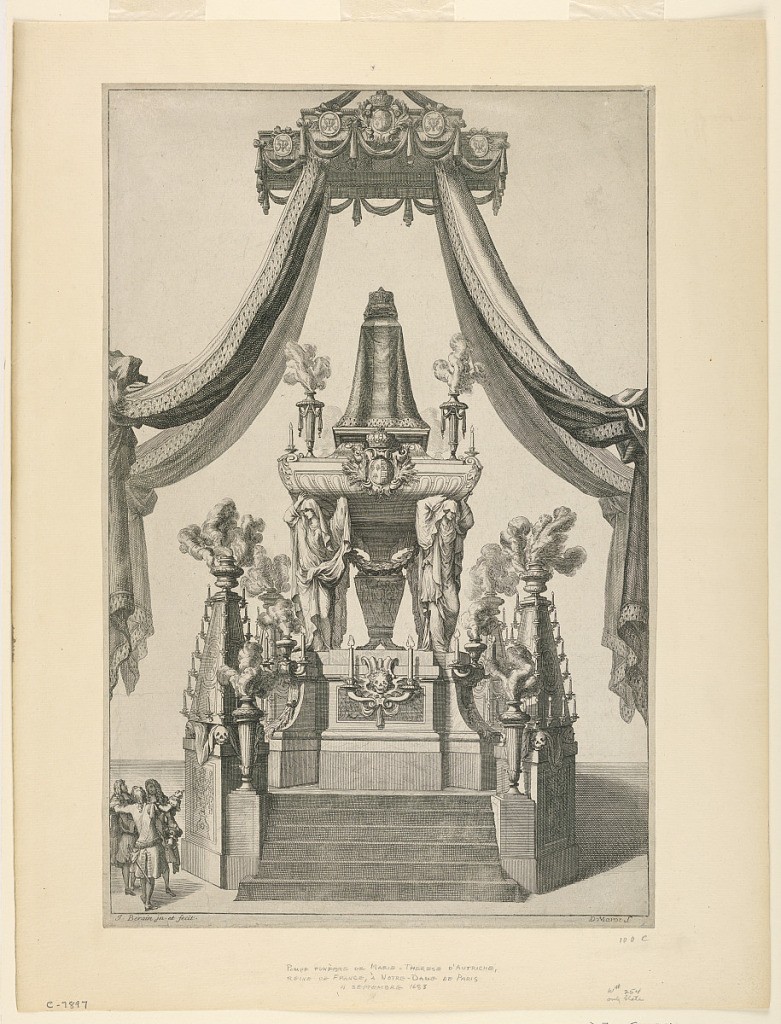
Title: Catafalque of Maria-Theresa of Austria, Notre Dame, Paris
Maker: Jean Berain, the elder, French, 1640-1711
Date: September 4, 1683
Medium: Engraving in black ink on paper
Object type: Print
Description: Vertical rectangle. The catafalque is shown supported by mourning figures standing on a high platform. Ermine-trimmed curtains are supported by a balduchin. A group of figures stand at the left. Below, artists' names.